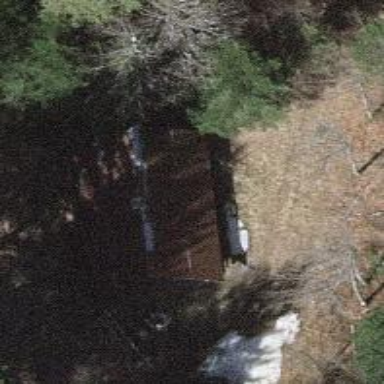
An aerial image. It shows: Wilderness hut surrounded by wall.